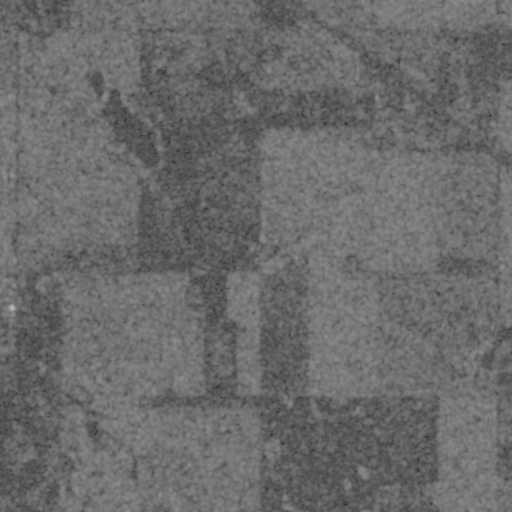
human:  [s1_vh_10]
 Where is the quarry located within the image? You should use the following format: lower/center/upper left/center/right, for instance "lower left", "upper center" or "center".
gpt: The quarry is located in the upper center of the image.
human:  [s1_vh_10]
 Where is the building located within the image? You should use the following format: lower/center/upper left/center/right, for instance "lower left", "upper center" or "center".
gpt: The building is located in the upper of the image.
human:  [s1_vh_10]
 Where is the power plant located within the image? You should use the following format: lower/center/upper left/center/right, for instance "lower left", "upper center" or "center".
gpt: There is no power plant in the image.

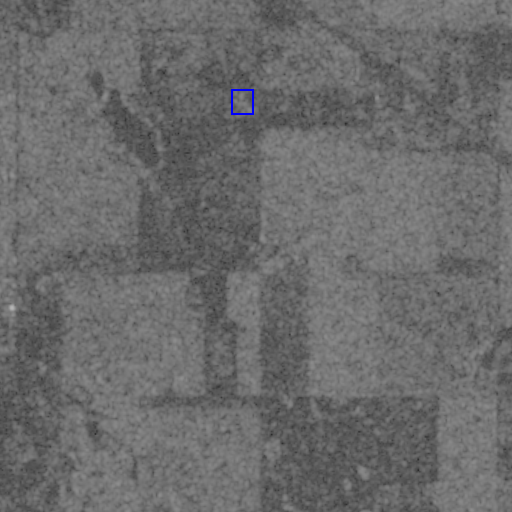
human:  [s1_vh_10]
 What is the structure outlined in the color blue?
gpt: The structure outlined in blue is a quarry.
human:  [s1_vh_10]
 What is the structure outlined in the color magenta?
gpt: There is no magenta outline.